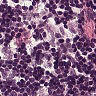
Metastatic tissue present: no